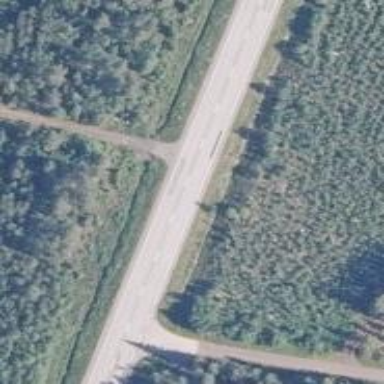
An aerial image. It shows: Asphalt road classified as trunk highway.